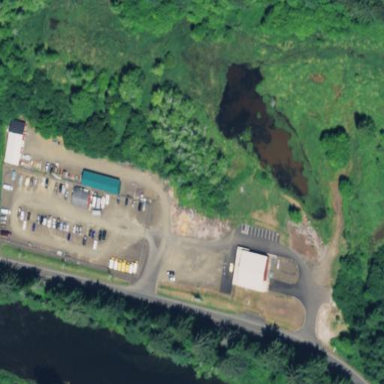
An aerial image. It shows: Fenced parking area.